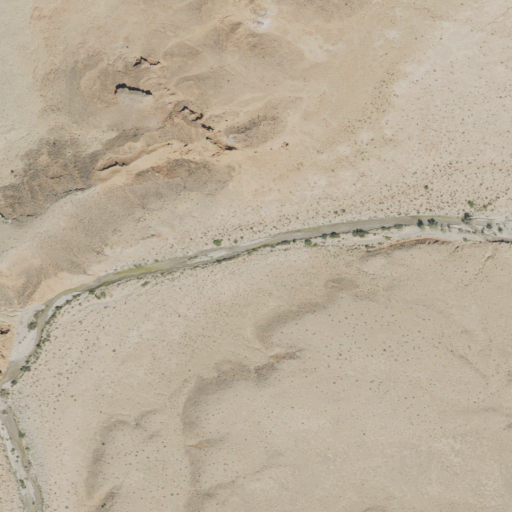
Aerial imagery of valley in Utah named Mussentuchit Wash containing shrub and barren land